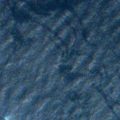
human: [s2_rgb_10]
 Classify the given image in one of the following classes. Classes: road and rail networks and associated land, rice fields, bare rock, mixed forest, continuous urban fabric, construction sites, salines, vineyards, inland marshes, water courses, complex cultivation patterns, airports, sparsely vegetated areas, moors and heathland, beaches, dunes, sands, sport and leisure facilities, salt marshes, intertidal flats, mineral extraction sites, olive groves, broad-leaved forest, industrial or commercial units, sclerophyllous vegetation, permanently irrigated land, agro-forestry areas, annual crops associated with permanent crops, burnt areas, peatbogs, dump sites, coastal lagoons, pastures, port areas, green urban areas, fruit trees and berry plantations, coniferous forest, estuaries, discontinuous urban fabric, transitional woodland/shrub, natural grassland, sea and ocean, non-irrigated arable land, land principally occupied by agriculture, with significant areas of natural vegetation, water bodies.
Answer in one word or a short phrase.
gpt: sea and ocean